Question: i m beginner to magento (developping extention) and i wanna add two fields under Tax Class :

'''
________
'''
how can i do this ?
note: i've searched for while and tried with no result
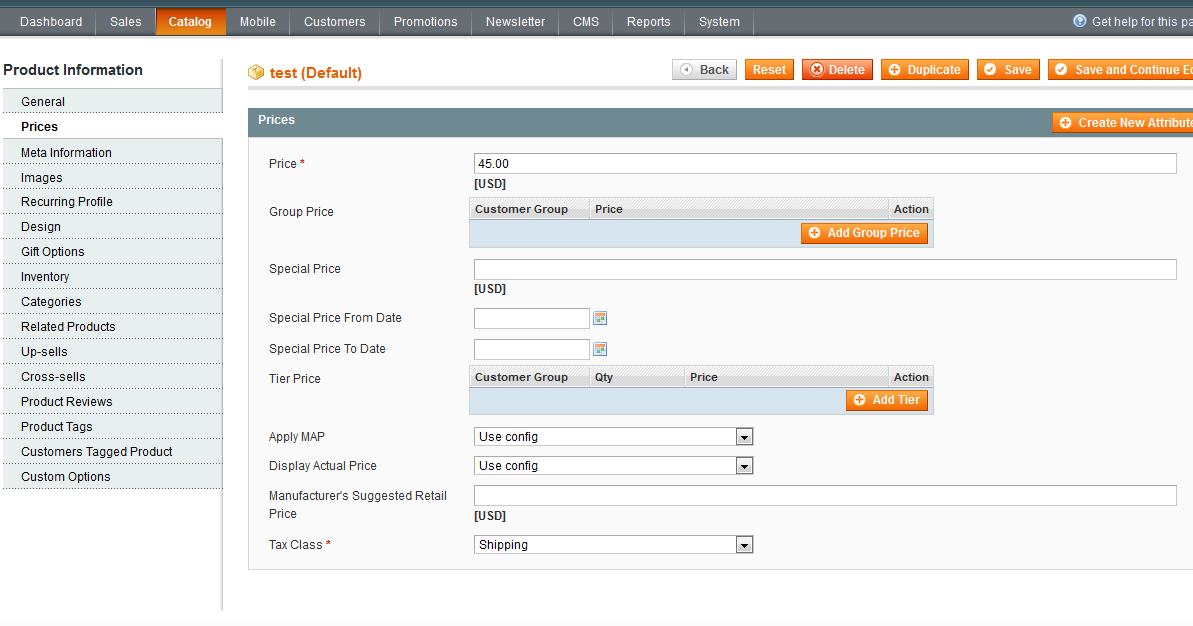
Answer: You can easily add the custom Product Attributes By go to the following location
Catalog->Attributes-> Manage Attributes.
Please Refer the Following Link for detailed steps to create the Product Attributes.
<URL>